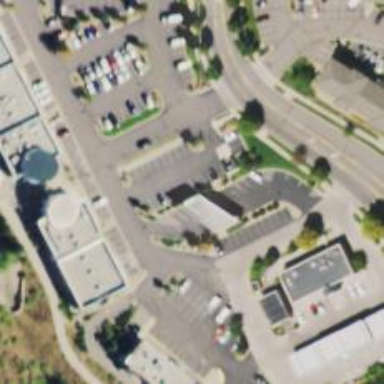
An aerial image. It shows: Retail area.